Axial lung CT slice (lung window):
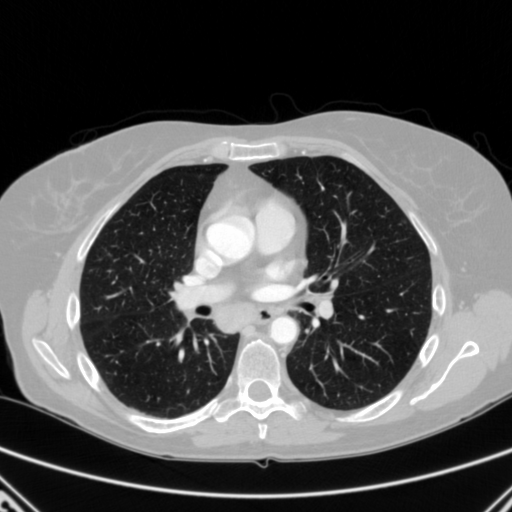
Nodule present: no